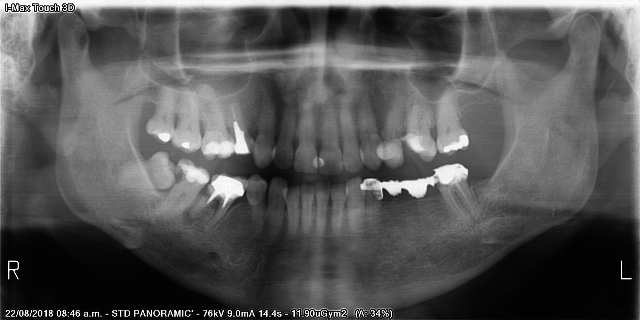
adult